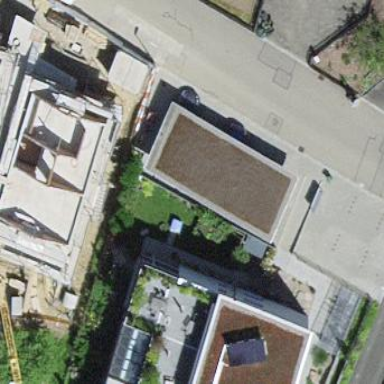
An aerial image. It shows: Building.